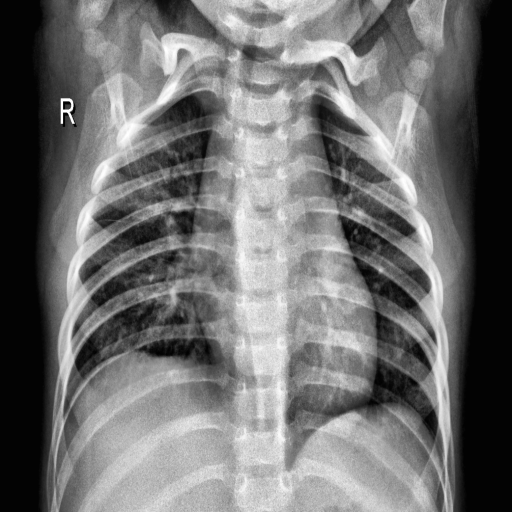
Finding: NORMAL